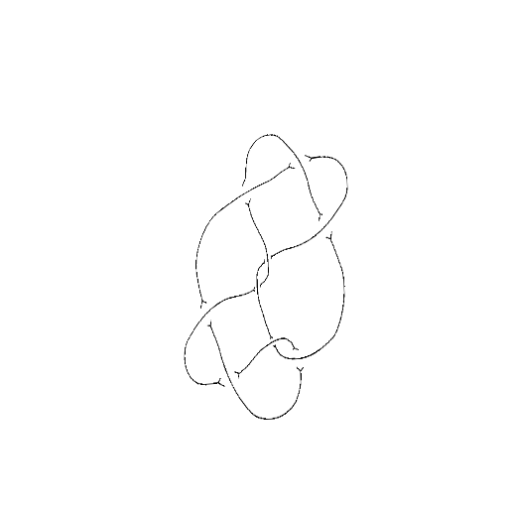
Crossing number: 9